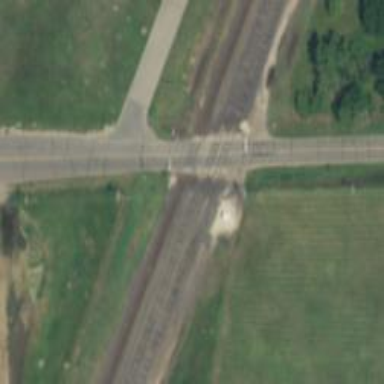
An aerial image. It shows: Level crossing along the railway.